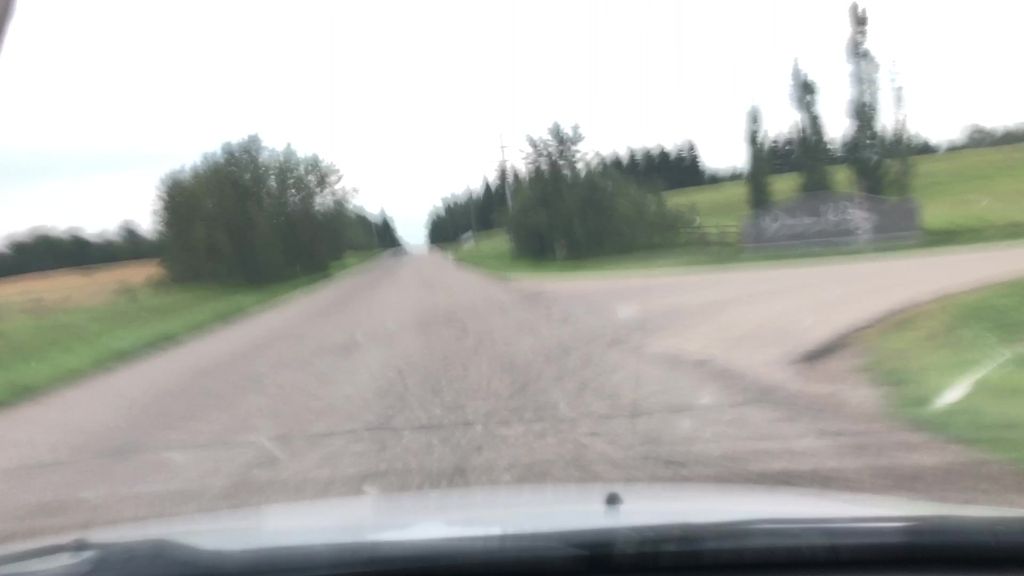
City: edmonton